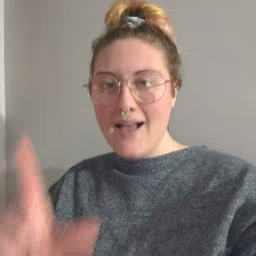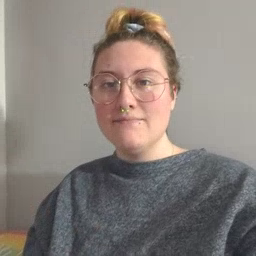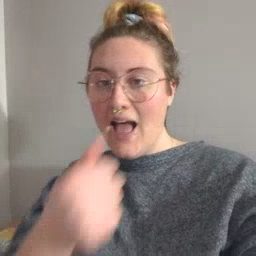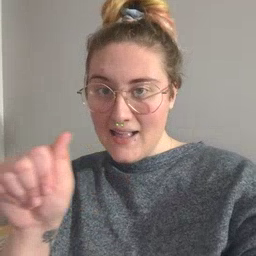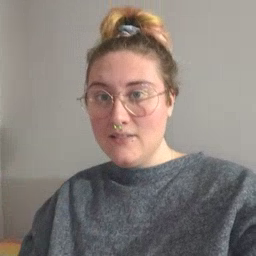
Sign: any